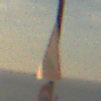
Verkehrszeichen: Gefaelle10
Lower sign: Geschwindigkeit20
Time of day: SunriseSunset
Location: Outdoor (Nature)
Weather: PartlyCloudy
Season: NotSpecified
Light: Natural